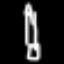
Label: pencil